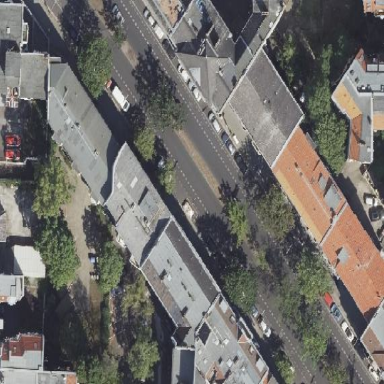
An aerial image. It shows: Parking lane.